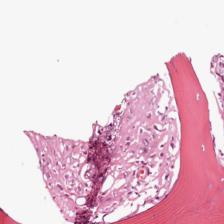
Label: Viable